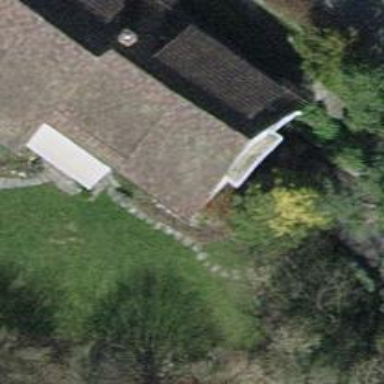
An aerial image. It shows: Detached building with tile roof.